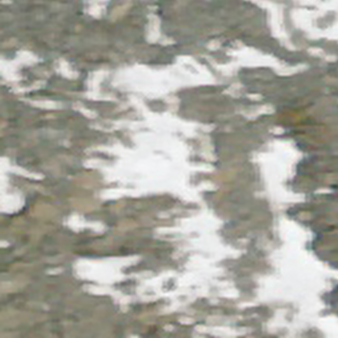
Label: other